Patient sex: M
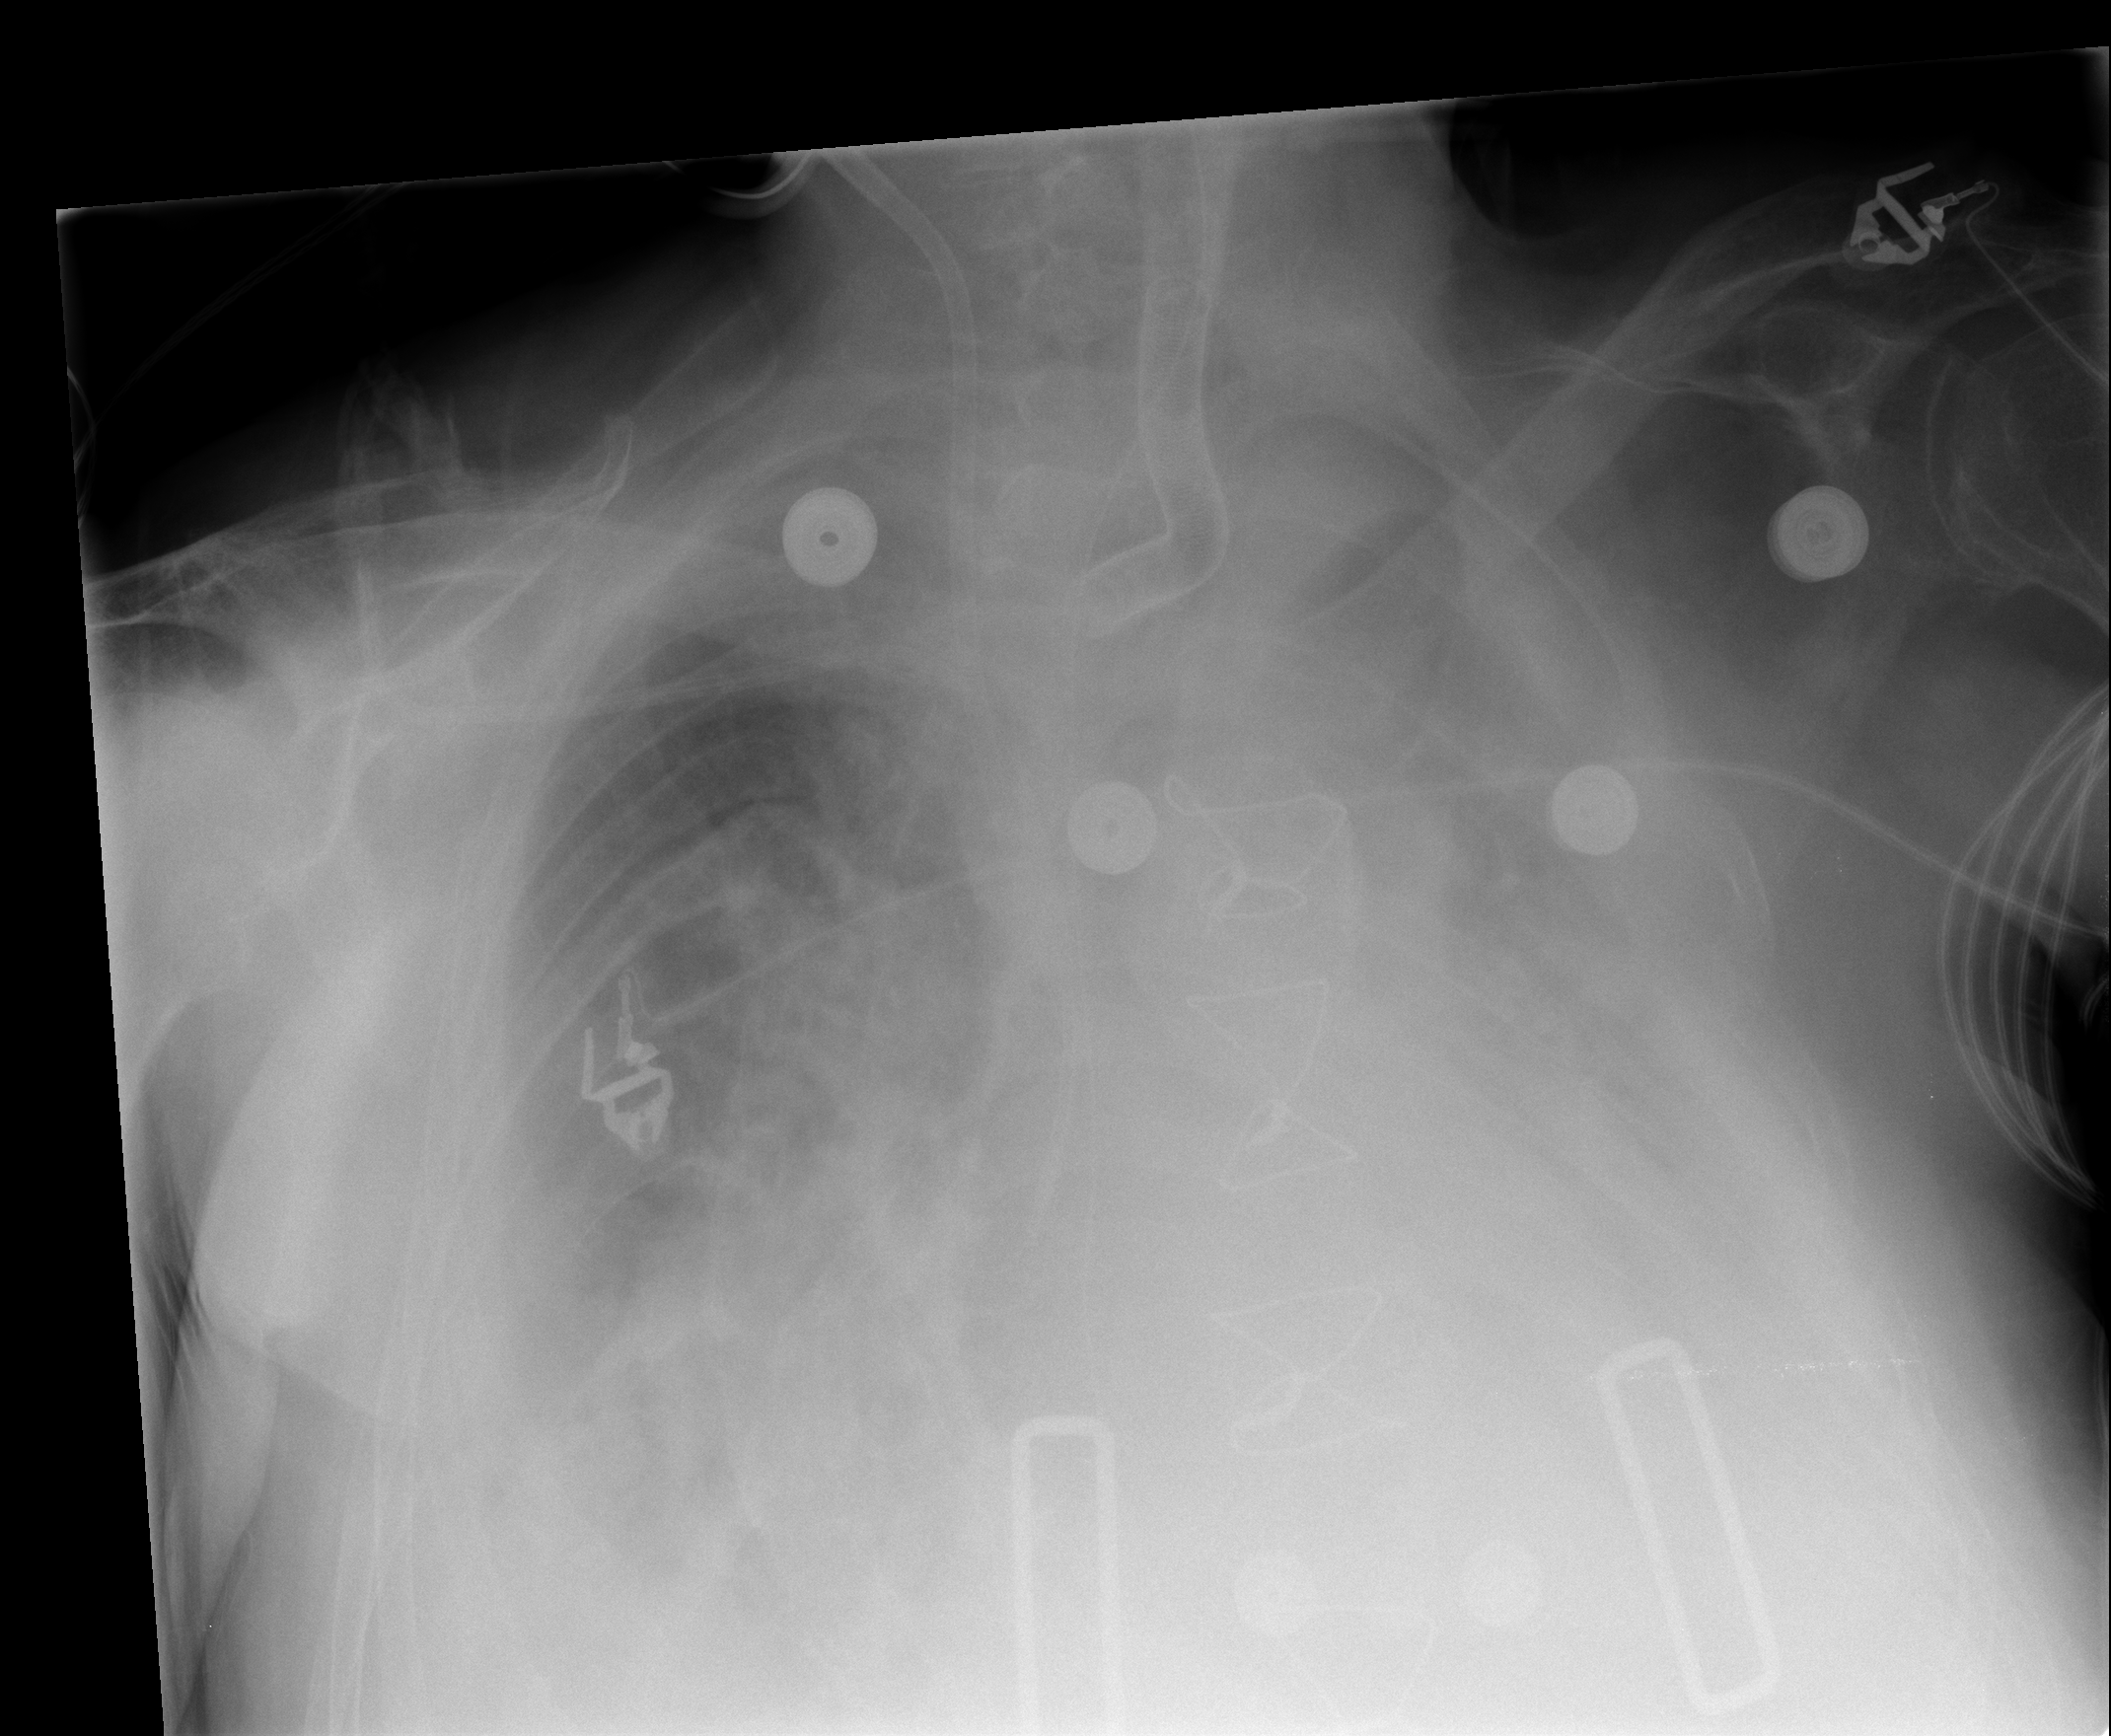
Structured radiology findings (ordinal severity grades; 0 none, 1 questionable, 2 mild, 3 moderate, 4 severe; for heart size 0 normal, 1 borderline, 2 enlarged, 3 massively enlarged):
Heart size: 2
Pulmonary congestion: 2
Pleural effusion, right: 3
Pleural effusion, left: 3
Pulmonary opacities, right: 2
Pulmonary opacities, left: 1
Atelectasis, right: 3
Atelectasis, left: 4